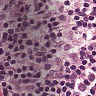
Metastatic tissue present: no